Field crop: maize
Growth stage: 2
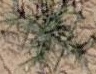
Species: salsola